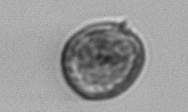
Label: Prorocentrum